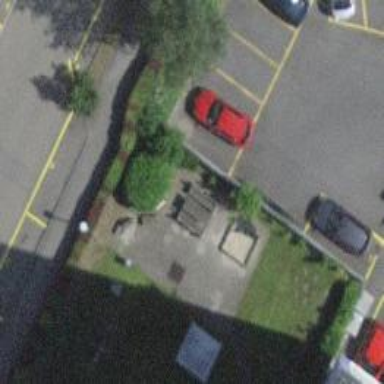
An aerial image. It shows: Sandpit at the playground.